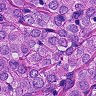
Metastatic tissue present: yes